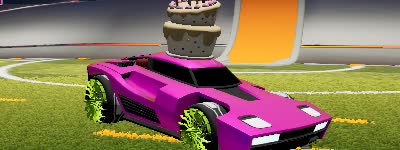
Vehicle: breakout